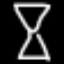
Label: hourglass